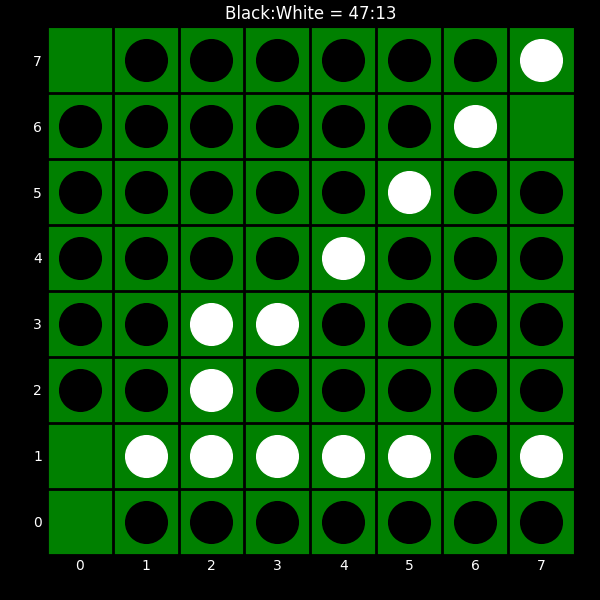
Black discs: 47
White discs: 13